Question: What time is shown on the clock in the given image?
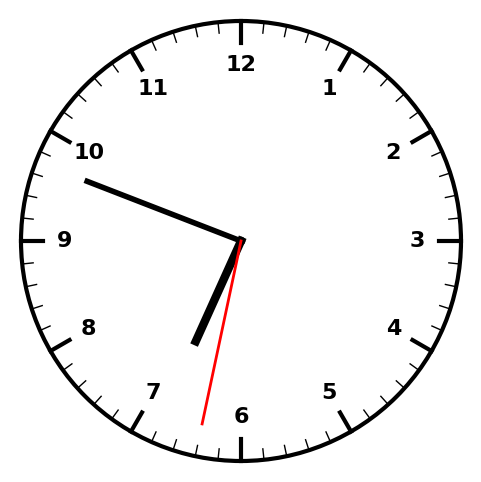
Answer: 06:48:32